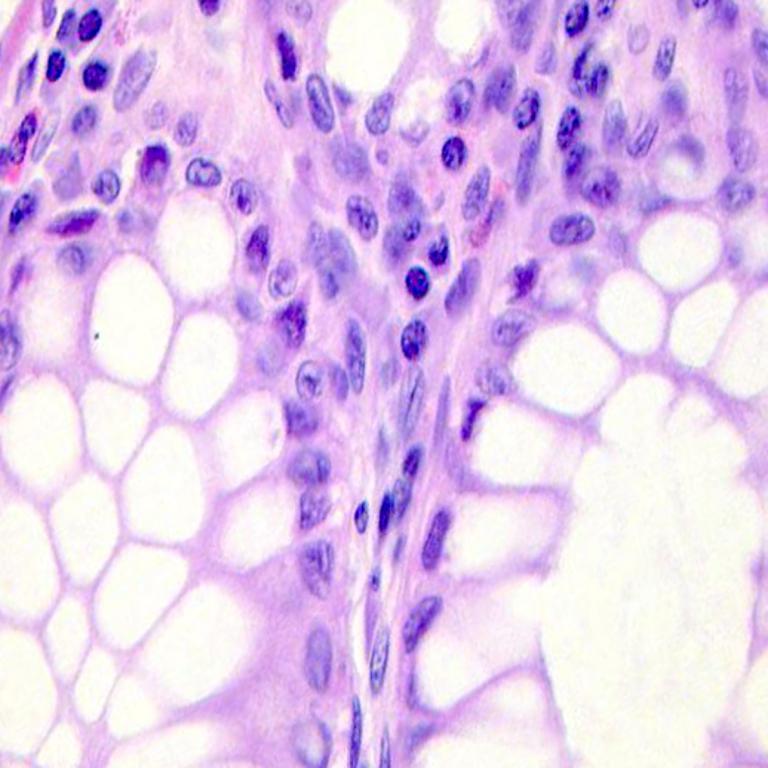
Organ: colon
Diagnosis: benign